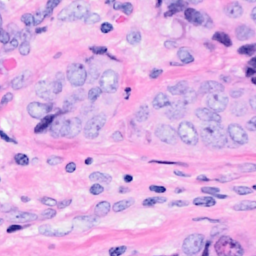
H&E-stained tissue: Breast